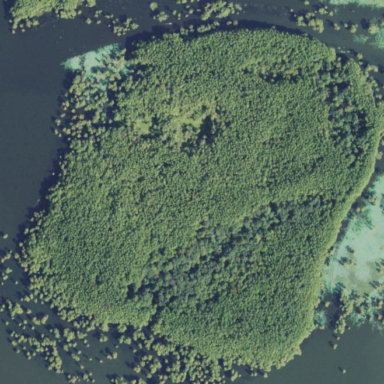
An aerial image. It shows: Island.